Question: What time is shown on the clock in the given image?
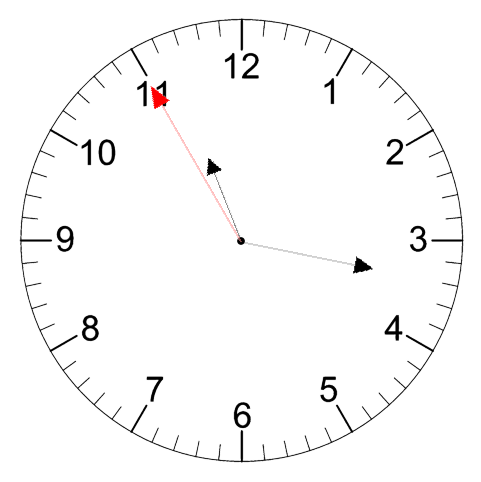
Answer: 11:16:55